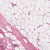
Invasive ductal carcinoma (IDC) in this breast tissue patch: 0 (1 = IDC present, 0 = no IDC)